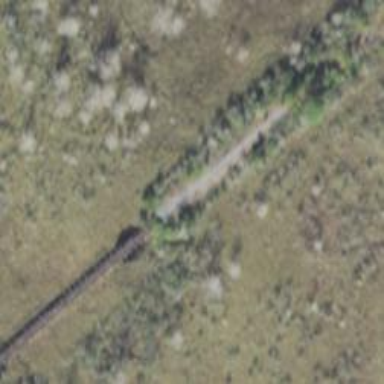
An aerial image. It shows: Disused railway.